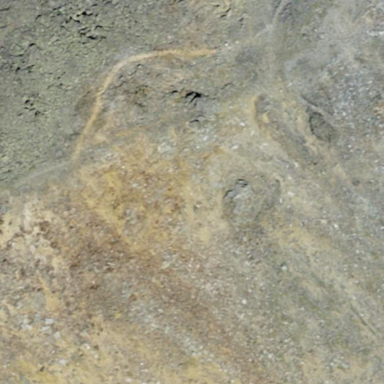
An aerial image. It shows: Landscape dominated by bare rock.